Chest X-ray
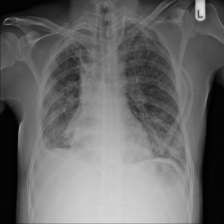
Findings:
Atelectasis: negative
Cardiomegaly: negative
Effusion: negative
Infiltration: positive
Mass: negative
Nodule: negative
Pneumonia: negative
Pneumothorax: negative
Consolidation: negative
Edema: negative
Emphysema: negative
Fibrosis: negative
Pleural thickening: negative
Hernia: negative